Interaction volume radius: 10 \u00c5
Interaction volume height: 10 \u00c5
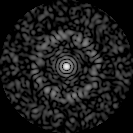
Disorder parameter: 0.8534